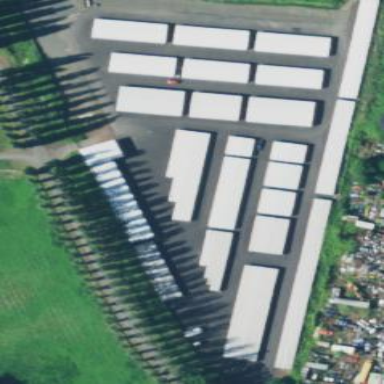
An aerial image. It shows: Commercial area with storage rental shop.